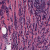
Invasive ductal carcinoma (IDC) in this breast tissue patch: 1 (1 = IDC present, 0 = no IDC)